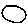
Label: circle